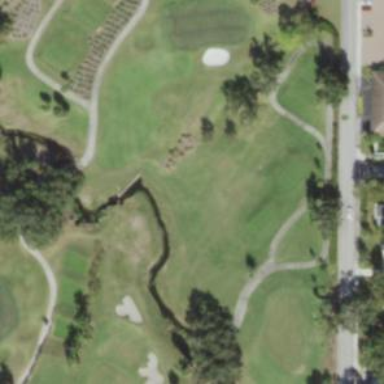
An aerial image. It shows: Golf hole.